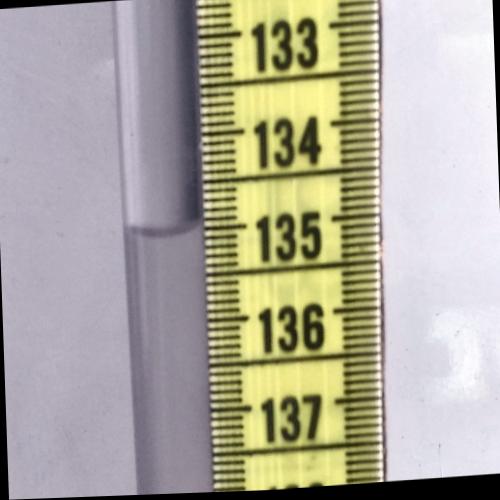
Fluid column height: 135.0 cm